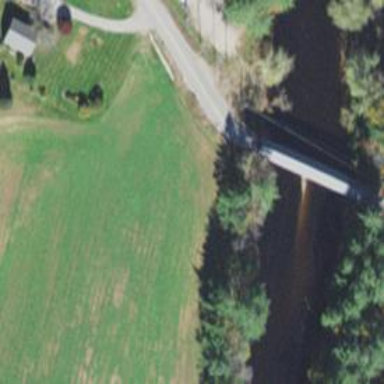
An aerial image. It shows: Residential road with asphalt surface passing through covered bridge.